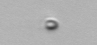
Label: nanoplankton_mix